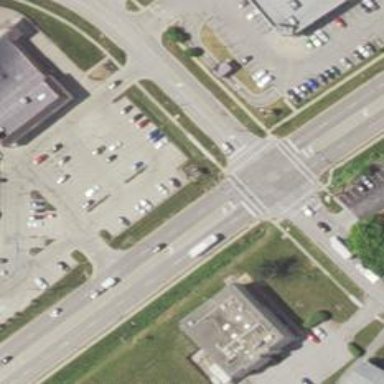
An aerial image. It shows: Crossing with marked lines on the road.